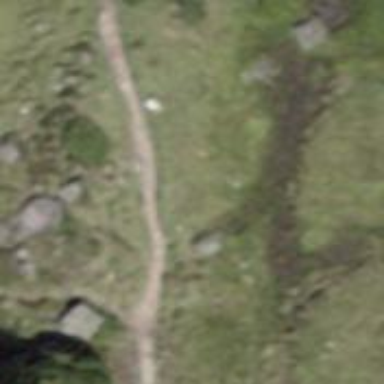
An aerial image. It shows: Grassy path.